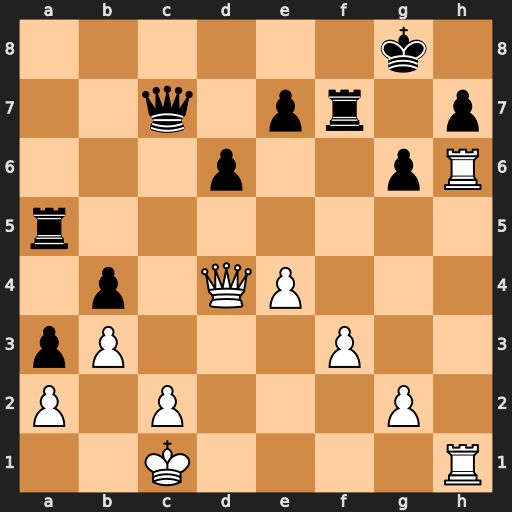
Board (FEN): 6k1/2q1pr1p/3p2pR/r7/1p1QP3/pP3P2/P1P3P1/2K4R
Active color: w
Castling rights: -
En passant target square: -
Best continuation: Rxg6+ hxg6 Qh8#